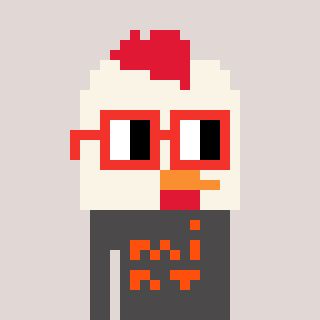
a pixel art character with square red glasses, a chicken-shaped head and a grayscale-colored body on a warm background